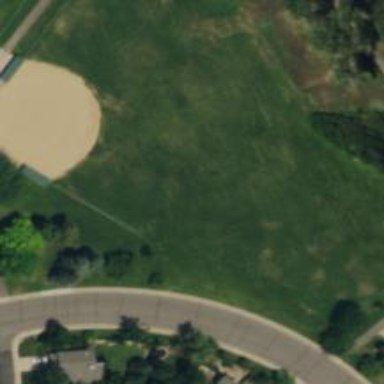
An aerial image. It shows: Baseball pitch for leisure and sports activities.